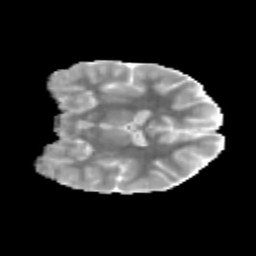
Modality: MD
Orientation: coronal
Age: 11
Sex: male
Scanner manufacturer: siemens
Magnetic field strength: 3 T
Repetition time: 3.8 s
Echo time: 0.07 s